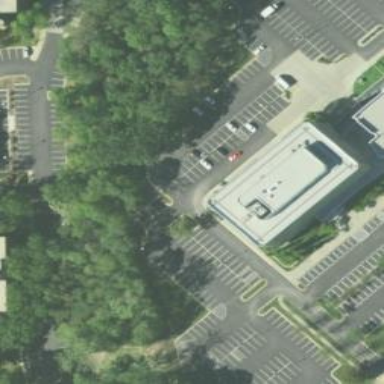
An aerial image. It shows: Commercial building.